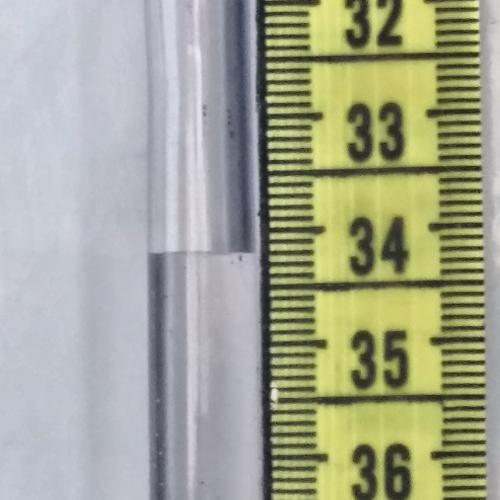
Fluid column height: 34.2 cm